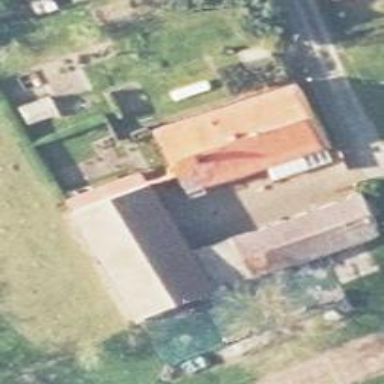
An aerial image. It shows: Building with gabled roof oriented along its structure. The roof is colored grey.